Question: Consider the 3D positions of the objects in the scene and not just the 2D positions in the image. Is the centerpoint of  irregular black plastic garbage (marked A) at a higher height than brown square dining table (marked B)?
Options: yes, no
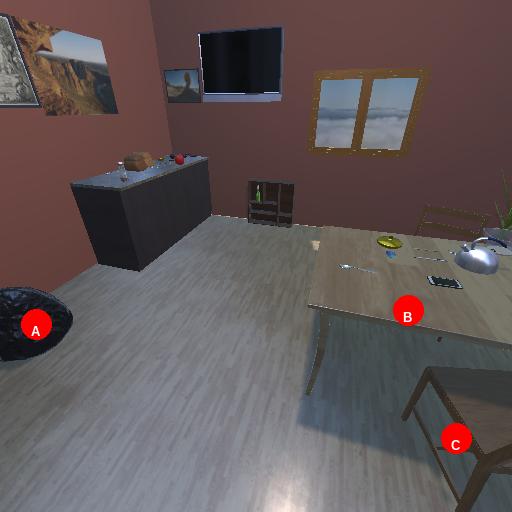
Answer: yes